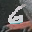
Label: 6